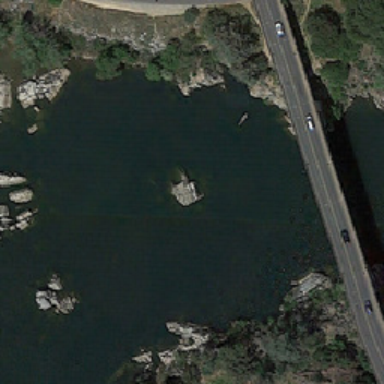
There are several cars on the bridge there is a river on the bridge there are many green trees on both sides and there are some stones on the bridge .